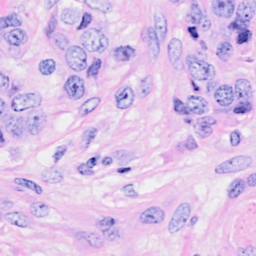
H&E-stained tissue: Breast